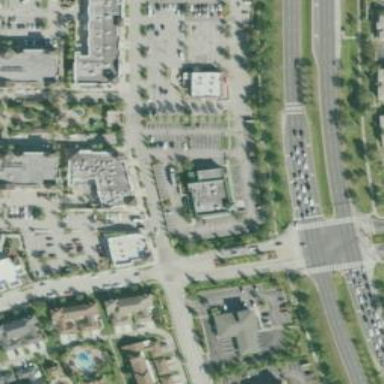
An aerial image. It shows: Retail area.